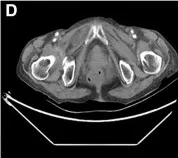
Preoperative pelvic CT showing intestinal hernia in the obturator foramen.
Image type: radiology (ct)